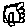
Label: flower